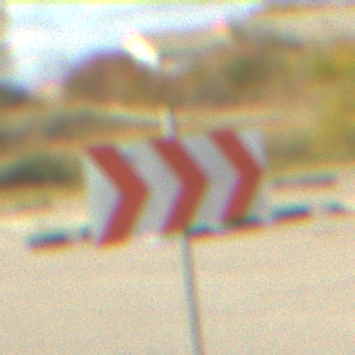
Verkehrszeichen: RichtungstafelnInKurvenGrossLinks
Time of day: MorningAfternoon
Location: Outdoor (RoadRail)
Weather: PartlyCloudy
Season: NotSpecified
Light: Natural